Field crop: tomato
Growth stage: 1
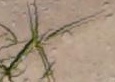
Species: cyperus